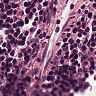
Metastatic tissue present: no